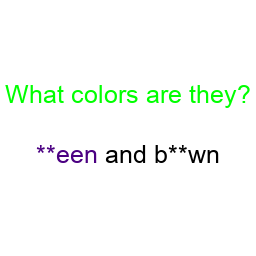
Color: indigo, black
Color name shown: green, brown
Background color: white
Question text color: lime